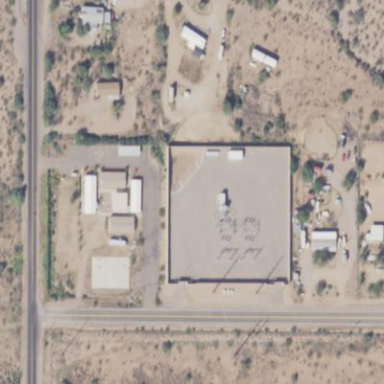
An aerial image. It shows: Outdoor power substation located behind wall. The substation operates at the distribution level.